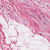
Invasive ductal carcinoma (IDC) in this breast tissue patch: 0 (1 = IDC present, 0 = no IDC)